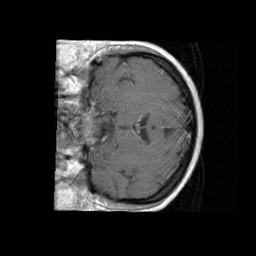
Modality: T1w
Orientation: coronal
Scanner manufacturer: siemens
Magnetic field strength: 1.5 T
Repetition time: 0.645 s
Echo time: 0.012 s